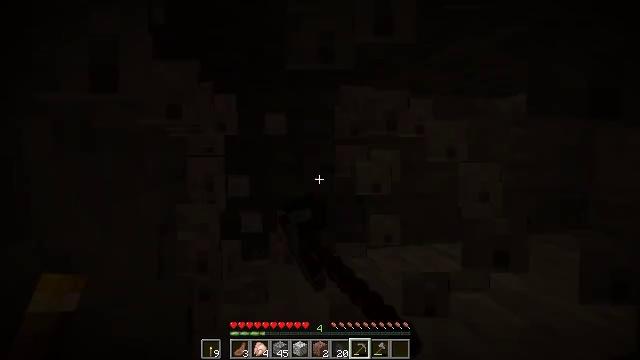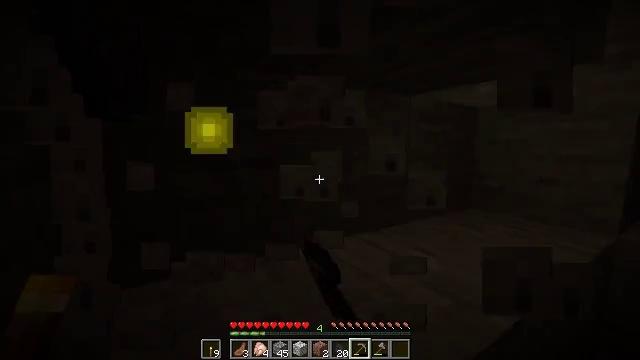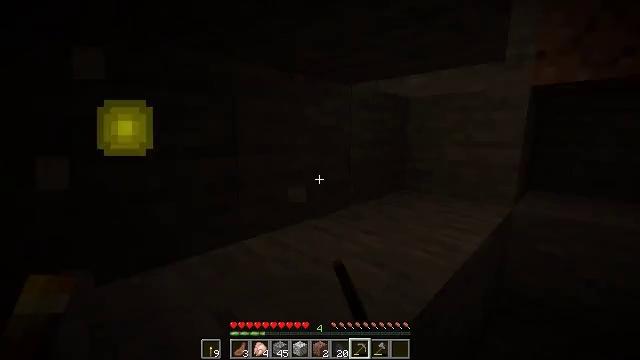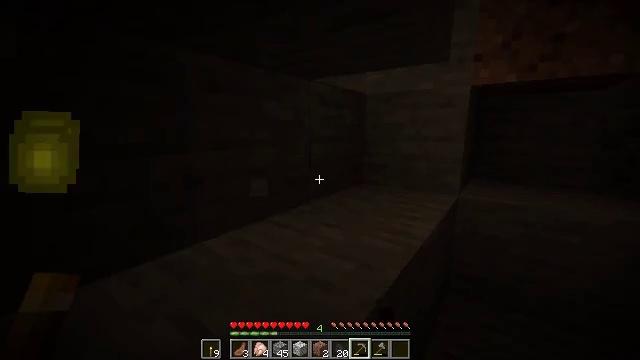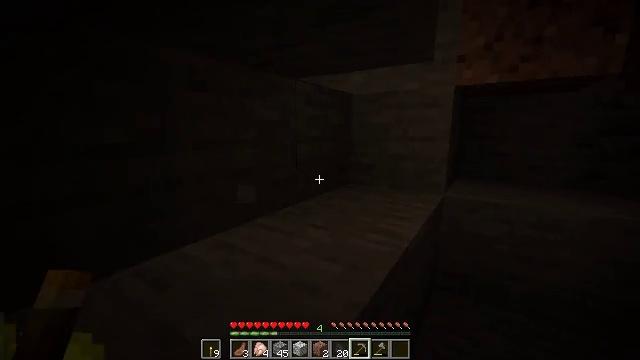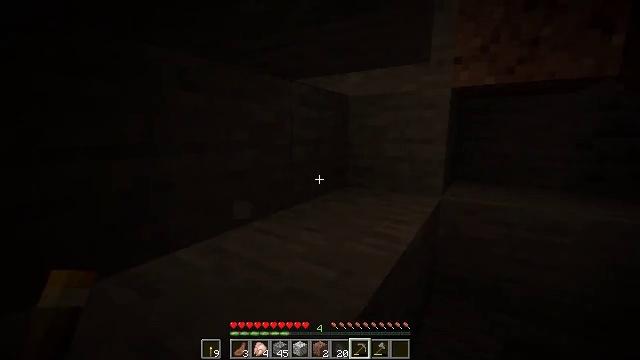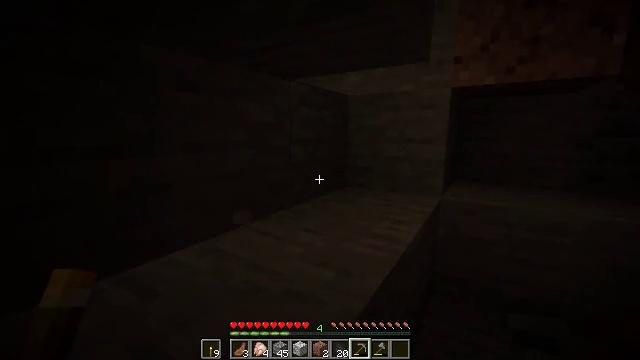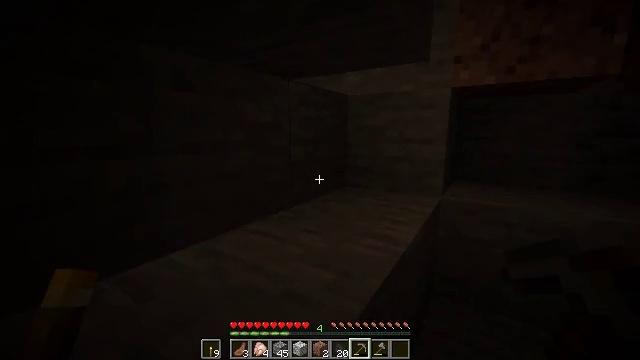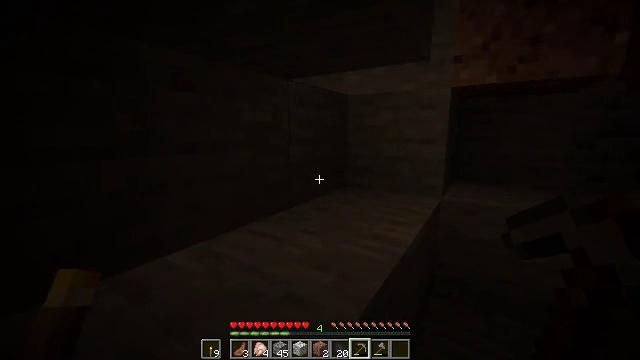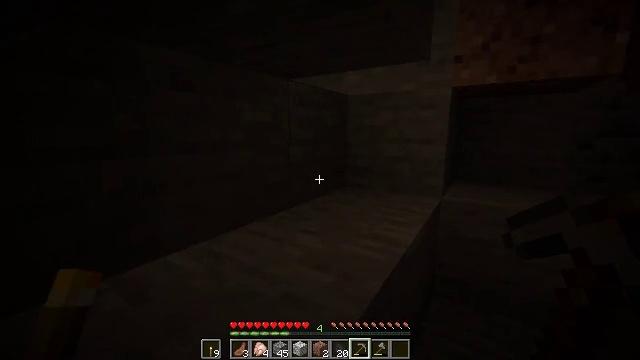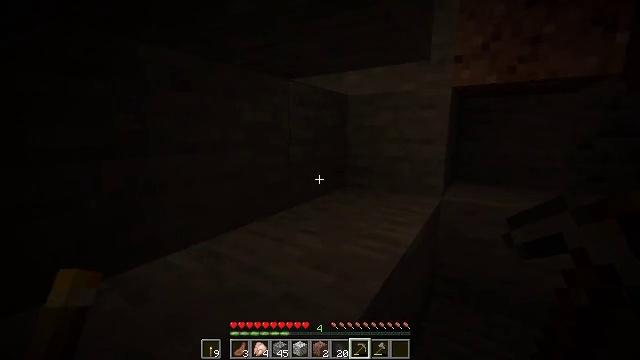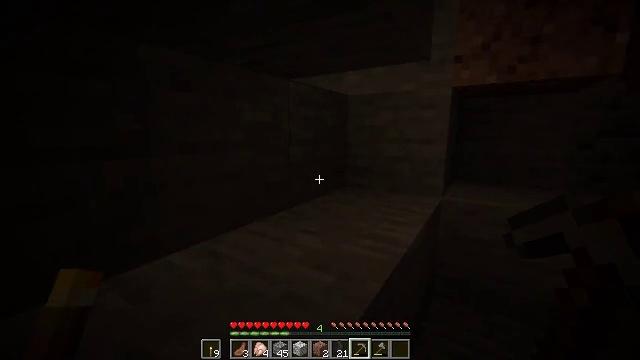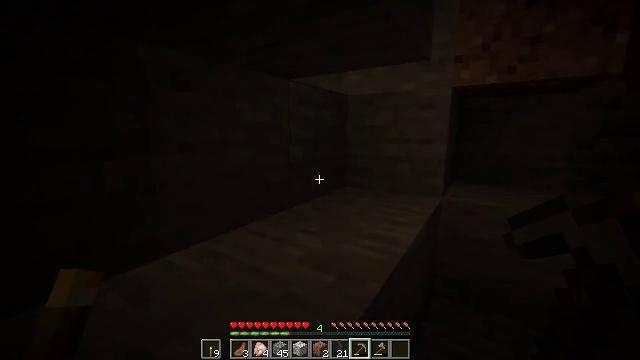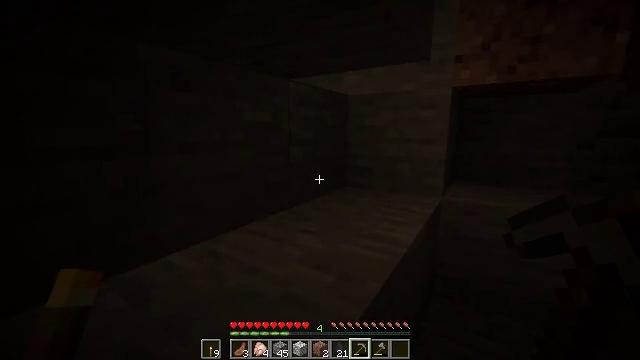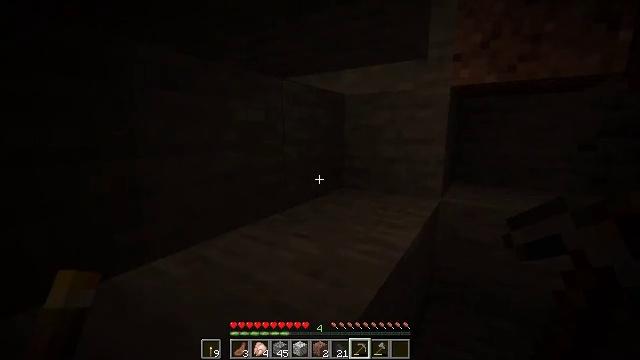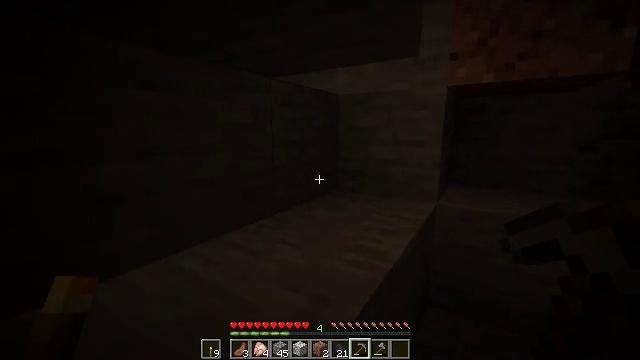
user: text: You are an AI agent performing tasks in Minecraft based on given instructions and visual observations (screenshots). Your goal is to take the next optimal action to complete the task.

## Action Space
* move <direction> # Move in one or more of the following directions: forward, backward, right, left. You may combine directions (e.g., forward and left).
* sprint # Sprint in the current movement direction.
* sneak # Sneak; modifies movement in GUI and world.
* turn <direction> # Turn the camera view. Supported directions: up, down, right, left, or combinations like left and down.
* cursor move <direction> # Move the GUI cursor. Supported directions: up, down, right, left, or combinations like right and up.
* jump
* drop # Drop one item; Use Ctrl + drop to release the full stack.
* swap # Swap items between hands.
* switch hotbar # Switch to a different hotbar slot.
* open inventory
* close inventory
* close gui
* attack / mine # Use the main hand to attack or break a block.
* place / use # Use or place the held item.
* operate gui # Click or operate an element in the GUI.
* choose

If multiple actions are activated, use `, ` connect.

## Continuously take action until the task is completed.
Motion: motion action
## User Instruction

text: Drop a granite.
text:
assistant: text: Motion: move forward and move left, turn right and down, attack / mine
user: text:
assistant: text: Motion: move forward and move left, turn right and down
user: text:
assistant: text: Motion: move forward and move left, turn right
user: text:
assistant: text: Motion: move forward and move left, turn right
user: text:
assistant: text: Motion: move forward and move left
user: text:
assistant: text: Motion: no_op
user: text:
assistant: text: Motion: no_op
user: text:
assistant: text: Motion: no_op
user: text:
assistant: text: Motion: no_op
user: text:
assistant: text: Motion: no_op
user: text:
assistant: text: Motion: no_op
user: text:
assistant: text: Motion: no_op
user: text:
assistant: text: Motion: no_op
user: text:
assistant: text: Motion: move forward
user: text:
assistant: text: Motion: move forward and move right
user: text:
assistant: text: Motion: move forward and move right
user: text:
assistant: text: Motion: move forward and move right
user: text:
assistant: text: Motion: move forward and move right
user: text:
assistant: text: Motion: move forward and move right
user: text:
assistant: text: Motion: move forward and move right, turn left and up
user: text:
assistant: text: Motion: move forward and move right, turn left and up
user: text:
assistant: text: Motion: move forward and move right, turn left and up
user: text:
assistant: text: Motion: move forward and move right, turn left and up
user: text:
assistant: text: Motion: move forward, turn left and up
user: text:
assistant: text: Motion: move forward, turn left and up
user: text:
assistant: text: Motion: move forward, turn left and up, jump
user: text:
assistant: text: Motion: move forward, turn left and up, jump
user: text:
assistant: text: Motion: move forward, turn up, jump
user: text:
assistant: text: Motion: move forward, jump
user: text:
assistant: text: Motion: move forward